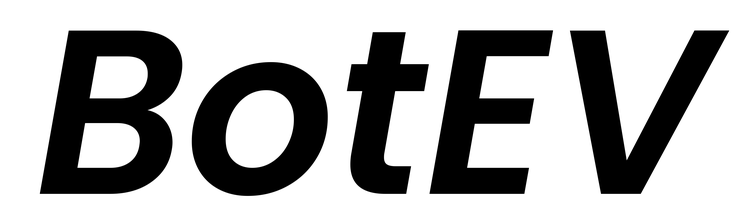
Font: Poppins-SemiBoldItalic